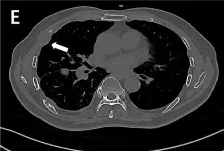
Bone destruction in the right fourth rib.
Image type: radiology (ct)